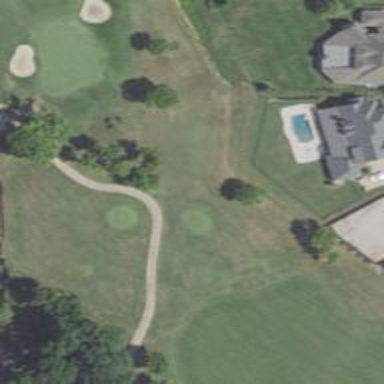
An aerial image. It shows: Pathway for golfing.